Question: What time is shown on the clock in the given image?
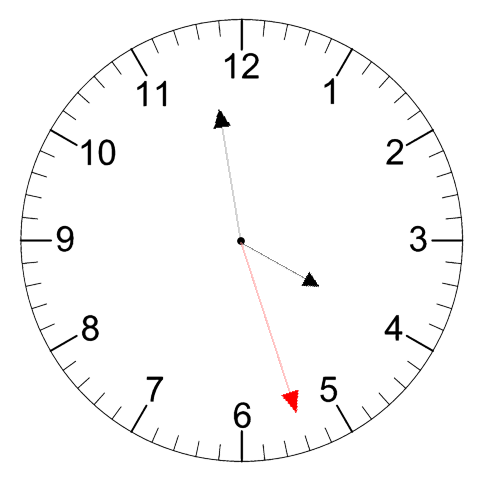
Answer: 03:58:27